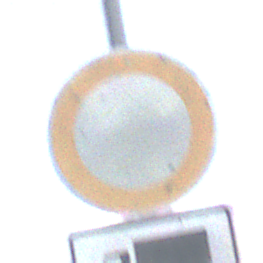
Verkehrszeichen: VerbotFahrzeugeAllerArt
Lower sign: MehrspurigeFahrzeugeFrei3
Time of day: MorningAfternoon
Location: Outdoor (RoadRail)
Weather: PartlyCloudy
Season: NotSpecified
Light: Natural